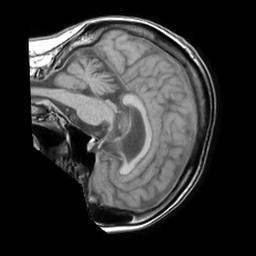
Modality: T1w
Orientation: sagittal
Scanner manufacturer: philips
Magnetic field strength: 1.5 T
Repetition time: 0.178 s
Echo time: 0.001842 s